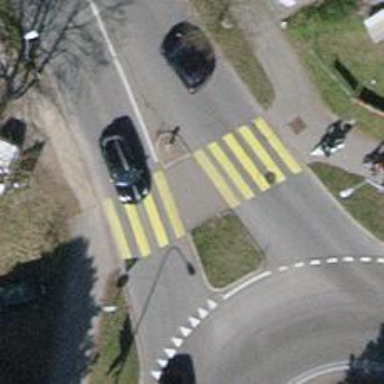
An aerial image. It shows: Marked footway crossing with asphalt surface and crossing island.